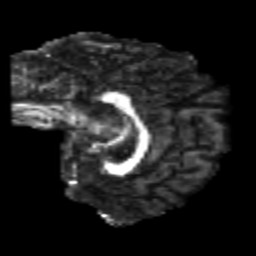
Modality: FA
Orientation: sagittal
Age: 21
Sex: female
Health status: healthy
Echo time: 0.074 s